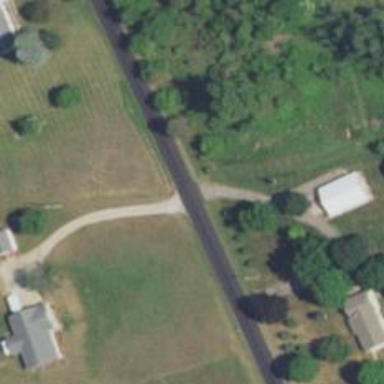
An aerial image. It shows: Tertiary road.